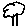
Label: tree